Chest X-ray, PA view. Patient: 35 years old, sex M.
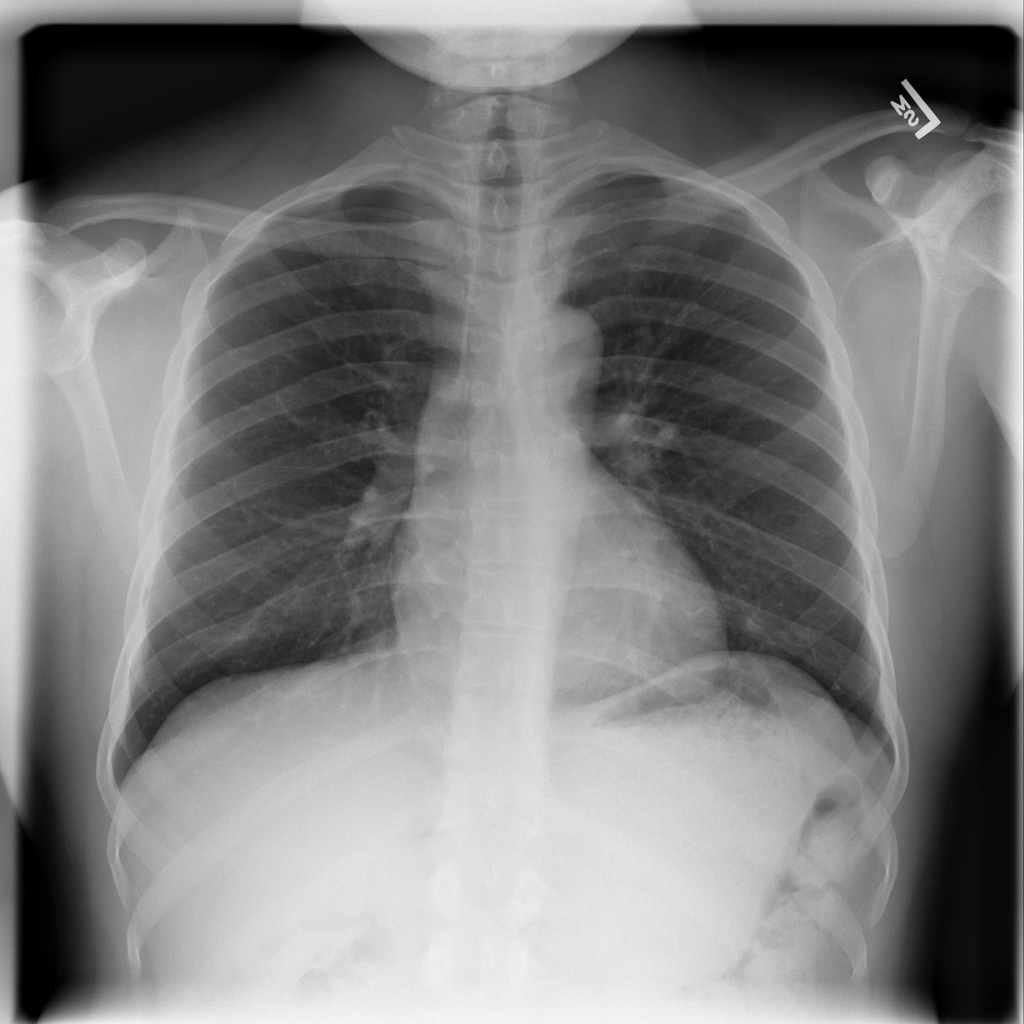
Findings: No Finding